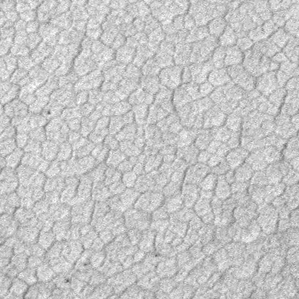
Label: frost